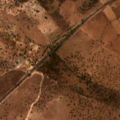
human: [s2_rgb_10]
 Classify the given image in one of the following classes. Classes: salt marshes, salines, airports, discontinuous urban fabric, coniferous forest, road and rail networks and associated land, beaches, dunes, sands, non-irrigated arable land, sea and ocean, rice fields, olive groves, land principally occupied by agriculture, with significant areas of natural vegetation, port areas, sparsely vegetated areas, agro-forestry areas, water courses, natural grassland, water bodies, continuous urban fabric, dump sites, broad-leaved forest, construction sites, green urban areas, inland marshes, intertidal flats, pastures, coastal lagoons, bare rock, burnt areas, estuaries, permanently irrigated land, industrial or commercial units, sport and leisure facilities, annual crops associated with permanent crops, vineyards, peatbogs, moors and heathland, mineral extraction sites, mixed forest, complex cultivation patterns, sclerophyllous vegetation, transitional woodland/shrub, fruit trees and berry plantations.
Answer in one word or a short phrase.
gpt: non-irrigated arable land, pastures, agro-forestry areas